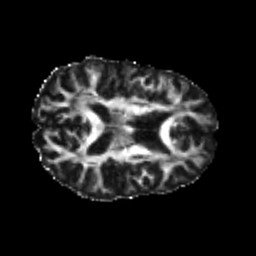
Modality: FA
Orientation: axial
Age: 20
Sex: male
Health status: healthy
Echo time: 0.074 s